Question: Browsers inserts automatically a word break when text reaches the end of the box.
I would like to make this "invisible" to real '
'.
Here is what I have tired:
<URL>
Example:

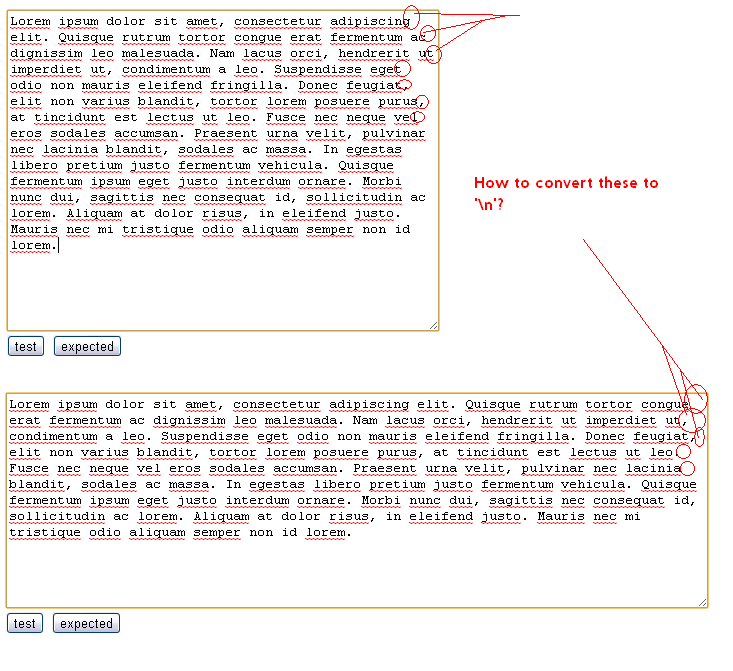
Answer: You can try to use <URL>.